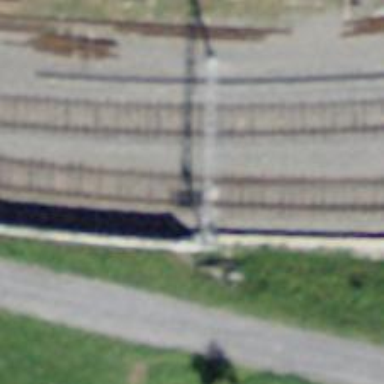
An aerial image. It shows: Railway switch.